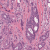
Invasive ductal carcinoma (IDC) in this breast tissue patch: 1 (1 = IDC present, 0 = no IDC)